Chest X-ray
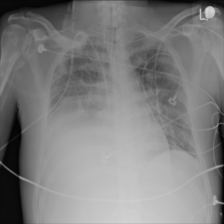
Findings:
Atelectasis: positive
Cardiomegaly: negative
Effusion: negative
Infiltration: negative
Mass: negative
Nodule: negative
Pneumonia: negative
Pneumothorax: negative
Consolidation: negative
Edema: negative
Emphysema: negative
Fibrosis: negative
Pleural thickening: negative
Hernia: negative